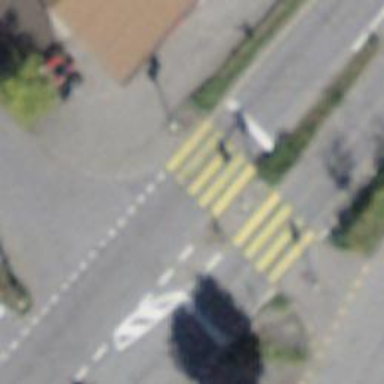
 identified as zebra crossing. It includes island."